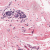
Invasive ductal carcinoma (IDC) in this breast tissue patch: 0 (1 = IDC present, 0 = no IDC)